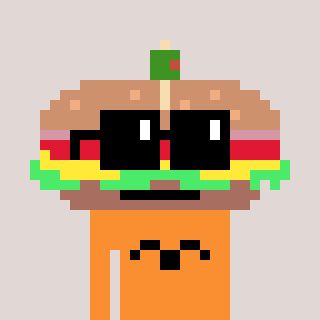
a pixel art character with square black sunglasses, a sandwich-shaped head and a orange-colored body on a warm background